【题型】解答题　【知识点】函数　【难度】easy
道路的隔离栏通常会涂上醒目的颜色，呈抛物线形状（如图1），图2是一个长为2米，宽为1米的矩形隔离栏，中间被4根栏杆五等分，每根栏杆的下面一部分涂上醒目的蓝色，颜色的分界处（点$E$，点$P$）以及点$A$，点$B$落在同一条抛物线上，若第1根栏杆涂色部分$(EF)$与第2根栏杆未涂色部分$(PQ)$长度相等，则求$EF$的长度．

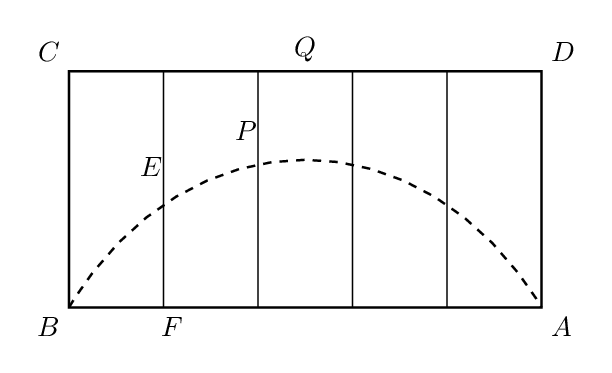
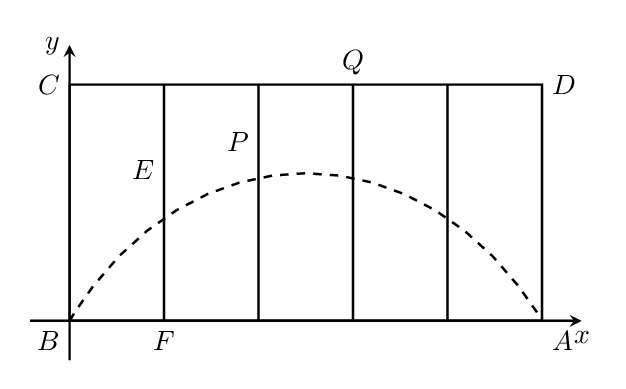
【解答】
\noindent\textbf{【答案】} $EF = 0.4$米

\vspace{0.3em}
\noindent\textbf{【分析】}
本题考查了二次函数的应用，解题的关键是能在几何图形中建立适当的坐标系并结合图形的特点建立等式求出二次函数表达式．

设$B$为坐标原点，$BA$所在的直线为$x$轴，$BC$所在直线为$y$轴，建立平面直角坐标系，设抛物线解析式为：$y = ax^2 + bx + c$，代入$B(0,0)$，$A(2,0)$，设$EF = PQ = m$，则$E(0.4,m)$，$P(0.8,1-m)$，再将$E$和点$P$坐标分别代入抛物线解析式求解$m$即可．

\vspace{0.3em}
\noindent\textbf{【详解】}
解：设$B$为坐标原点，$BA$所在的直线为$x$轴，$BC$所在直线为$y$轴，建立平面直角坐标系，如图：

\noindent$\because$ 中间被4根栏杆五等分，$AB = 2$米，
\[
\therefore x_E = 2 \div 5 = 0.4,\quad x_P = 0.4 \times 2 = 0.8,
\]
设抛物线解析式为：$y = ax^2 + bx + c$，

将$B(0,0)$代入得：$c = 0$，
\[
\therefore y = ax^2 + bx,
\]
$\because BA = 2$米，
\[
\therefore A(2,0),
\]
\[
\therefore 0 = a \times 2^2 + 2b \implies b = -2a,
\]
\[
\therefore y = ax^2 - 2ax,
\]
设$EF = PQ = m$，
则$E(0.4,m)$，$P(0.8,1-m)$，

将点$E$和点$P$坐标分别代入抛物线解析式得：
\[
\begin{cases}
m = a \times 0.4^2 - 2a \times 0.4 \\
1 - m = a \times 0.8^2 - 2a \times 0.8
\end{cases},
\]
解得
\[
\begin{cases}
m = 0.4 \\
a = -\dfrac{5}{8}
\end{cases}.
\]
\[
\therefore EF = 0.4\text{米}.
\]